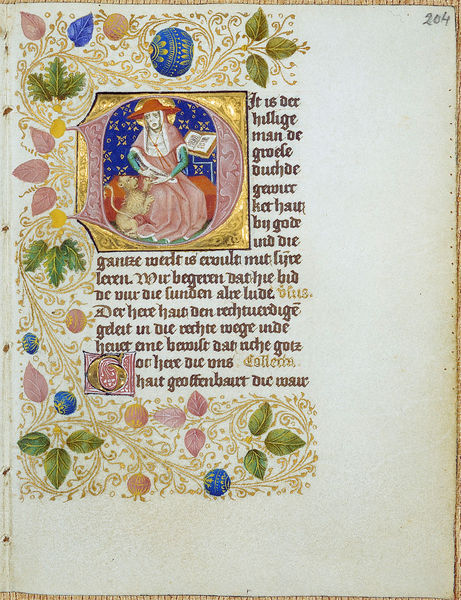
Titel: Lochner-Gebetsbuch
Künstler: Stefan Lochner
Institution: Darmstadt, Universitäts- und Landesbibliothek
Schlagwörter: blau, blätter, mann, grün, sitzen, bunt, frau, hut, hund, rot, muster, ornament, bild, gold, mantel, blatt, pflanzen, rosa, affe, ranken, schrift, ornamente, verzierung, deutsch, rit, buch, druck, sterne, initialen, seite, text, initiale, kardinal, buchdeckel, buchseite, kniend, mittelalter, löwe, heilige, initial, buchmalerei, majuskel, evangelium, evangeliar, miniaturmalerei, süterlin, kodex, stundenbuch, d, 204